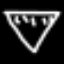
Label: diamond